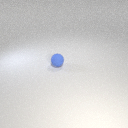
small blue rubber sphere